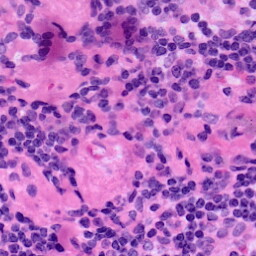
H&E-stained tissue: LymphNode